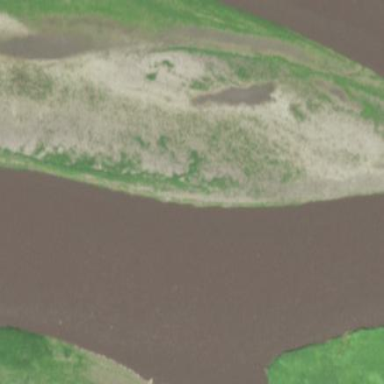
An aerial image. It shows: Islet within tidal flat wetland.